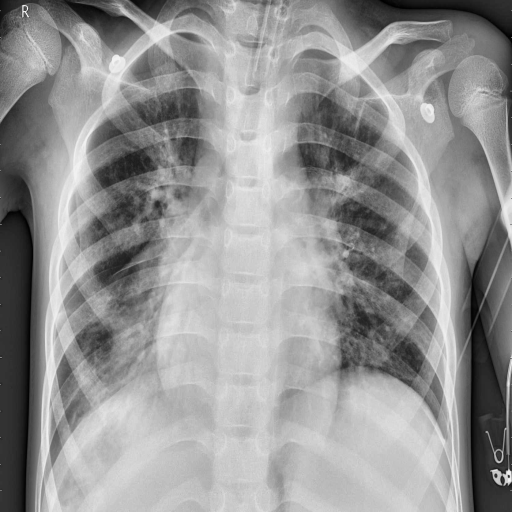
Finding: PNEUMONIA